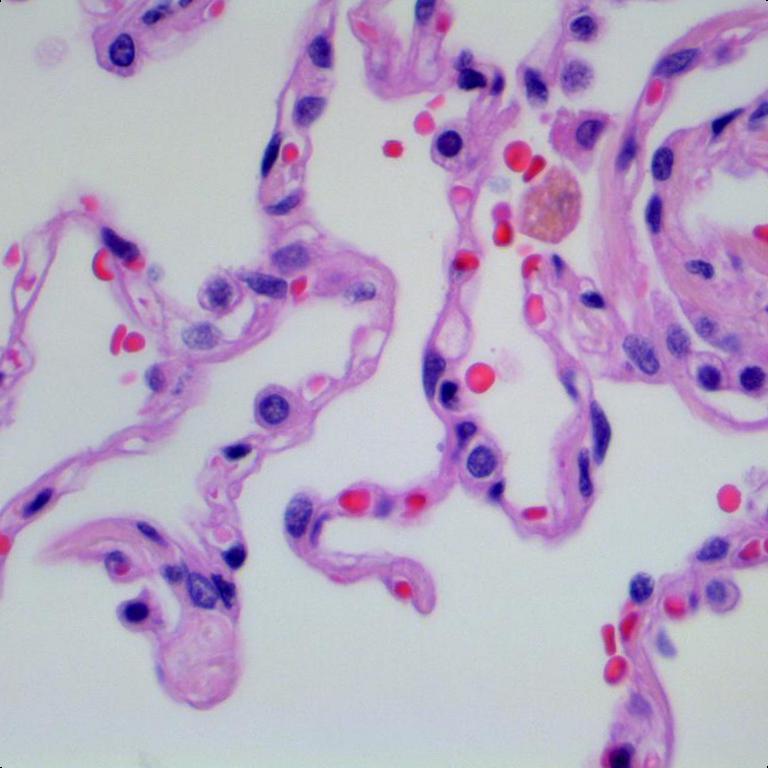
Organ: lung
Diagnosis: benign